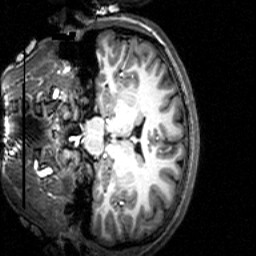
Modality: T1w
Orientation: coronal
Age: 24
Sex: female